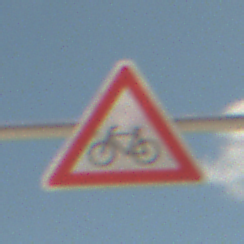
Verkehrszeichen: RadverkehrRechts
Umgebung: Outdoor, Beach
Tageszeit: Midday
Wetter: PartlyCloudy
Licht: Natural
Jahreszeit: NotSpecified
Kontrast: HighContrast